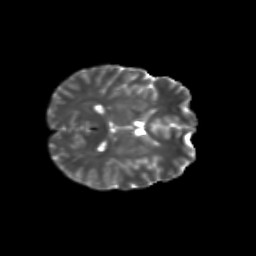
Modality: T2w
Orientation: axial
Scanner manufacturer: siemens
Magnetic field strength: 3 T
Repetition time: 9.2 s
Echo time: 0.084 s